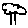
Label: tree